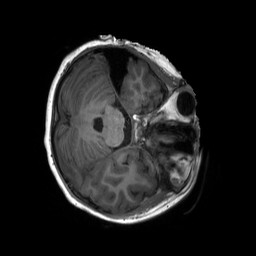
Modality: T1w
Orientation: axial
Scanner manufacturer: siemens
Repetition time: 2.3 s
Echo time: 0.00229 s